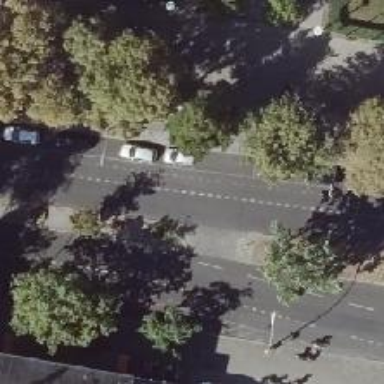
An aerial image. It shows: Secondary road with asphalt surface and lane for parking on the right side.